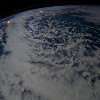
Label: cloud